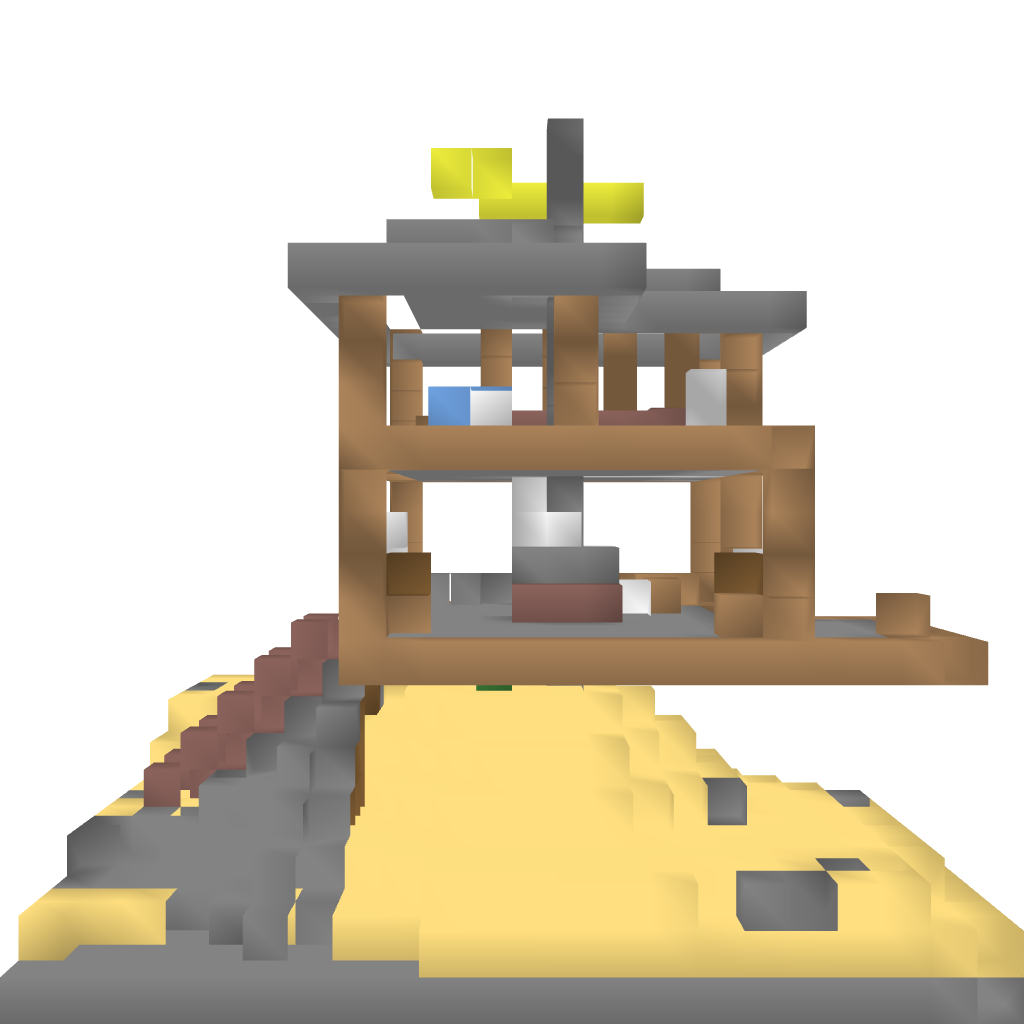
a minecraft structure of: Modern beach house bad low quality